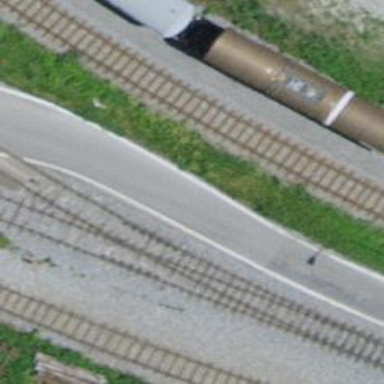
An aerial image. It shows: Single railway spur track.